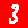
Digit: 3